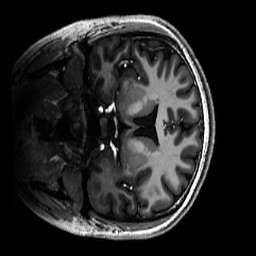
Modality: T1w
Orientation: coronal
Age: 22
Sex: female
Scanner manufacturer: siemens
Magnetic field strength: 6.98 T
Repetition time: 6 s
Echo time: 0.00299 s